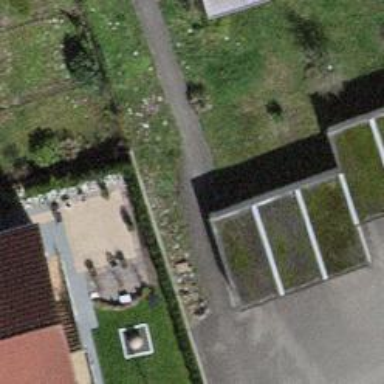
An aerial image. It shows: Group of garages.